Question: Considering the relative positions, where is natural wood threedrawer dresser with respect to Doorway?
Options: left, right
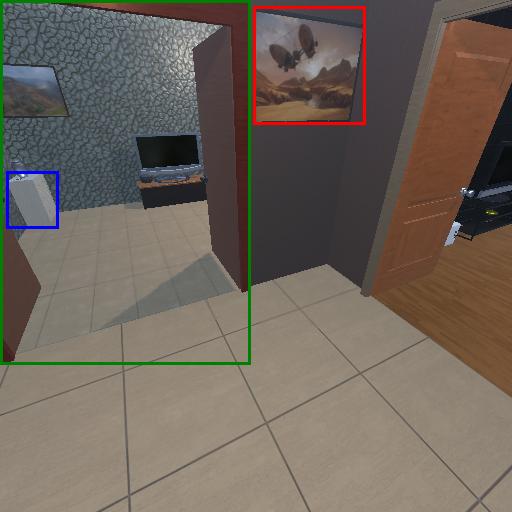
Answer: left